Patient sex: M
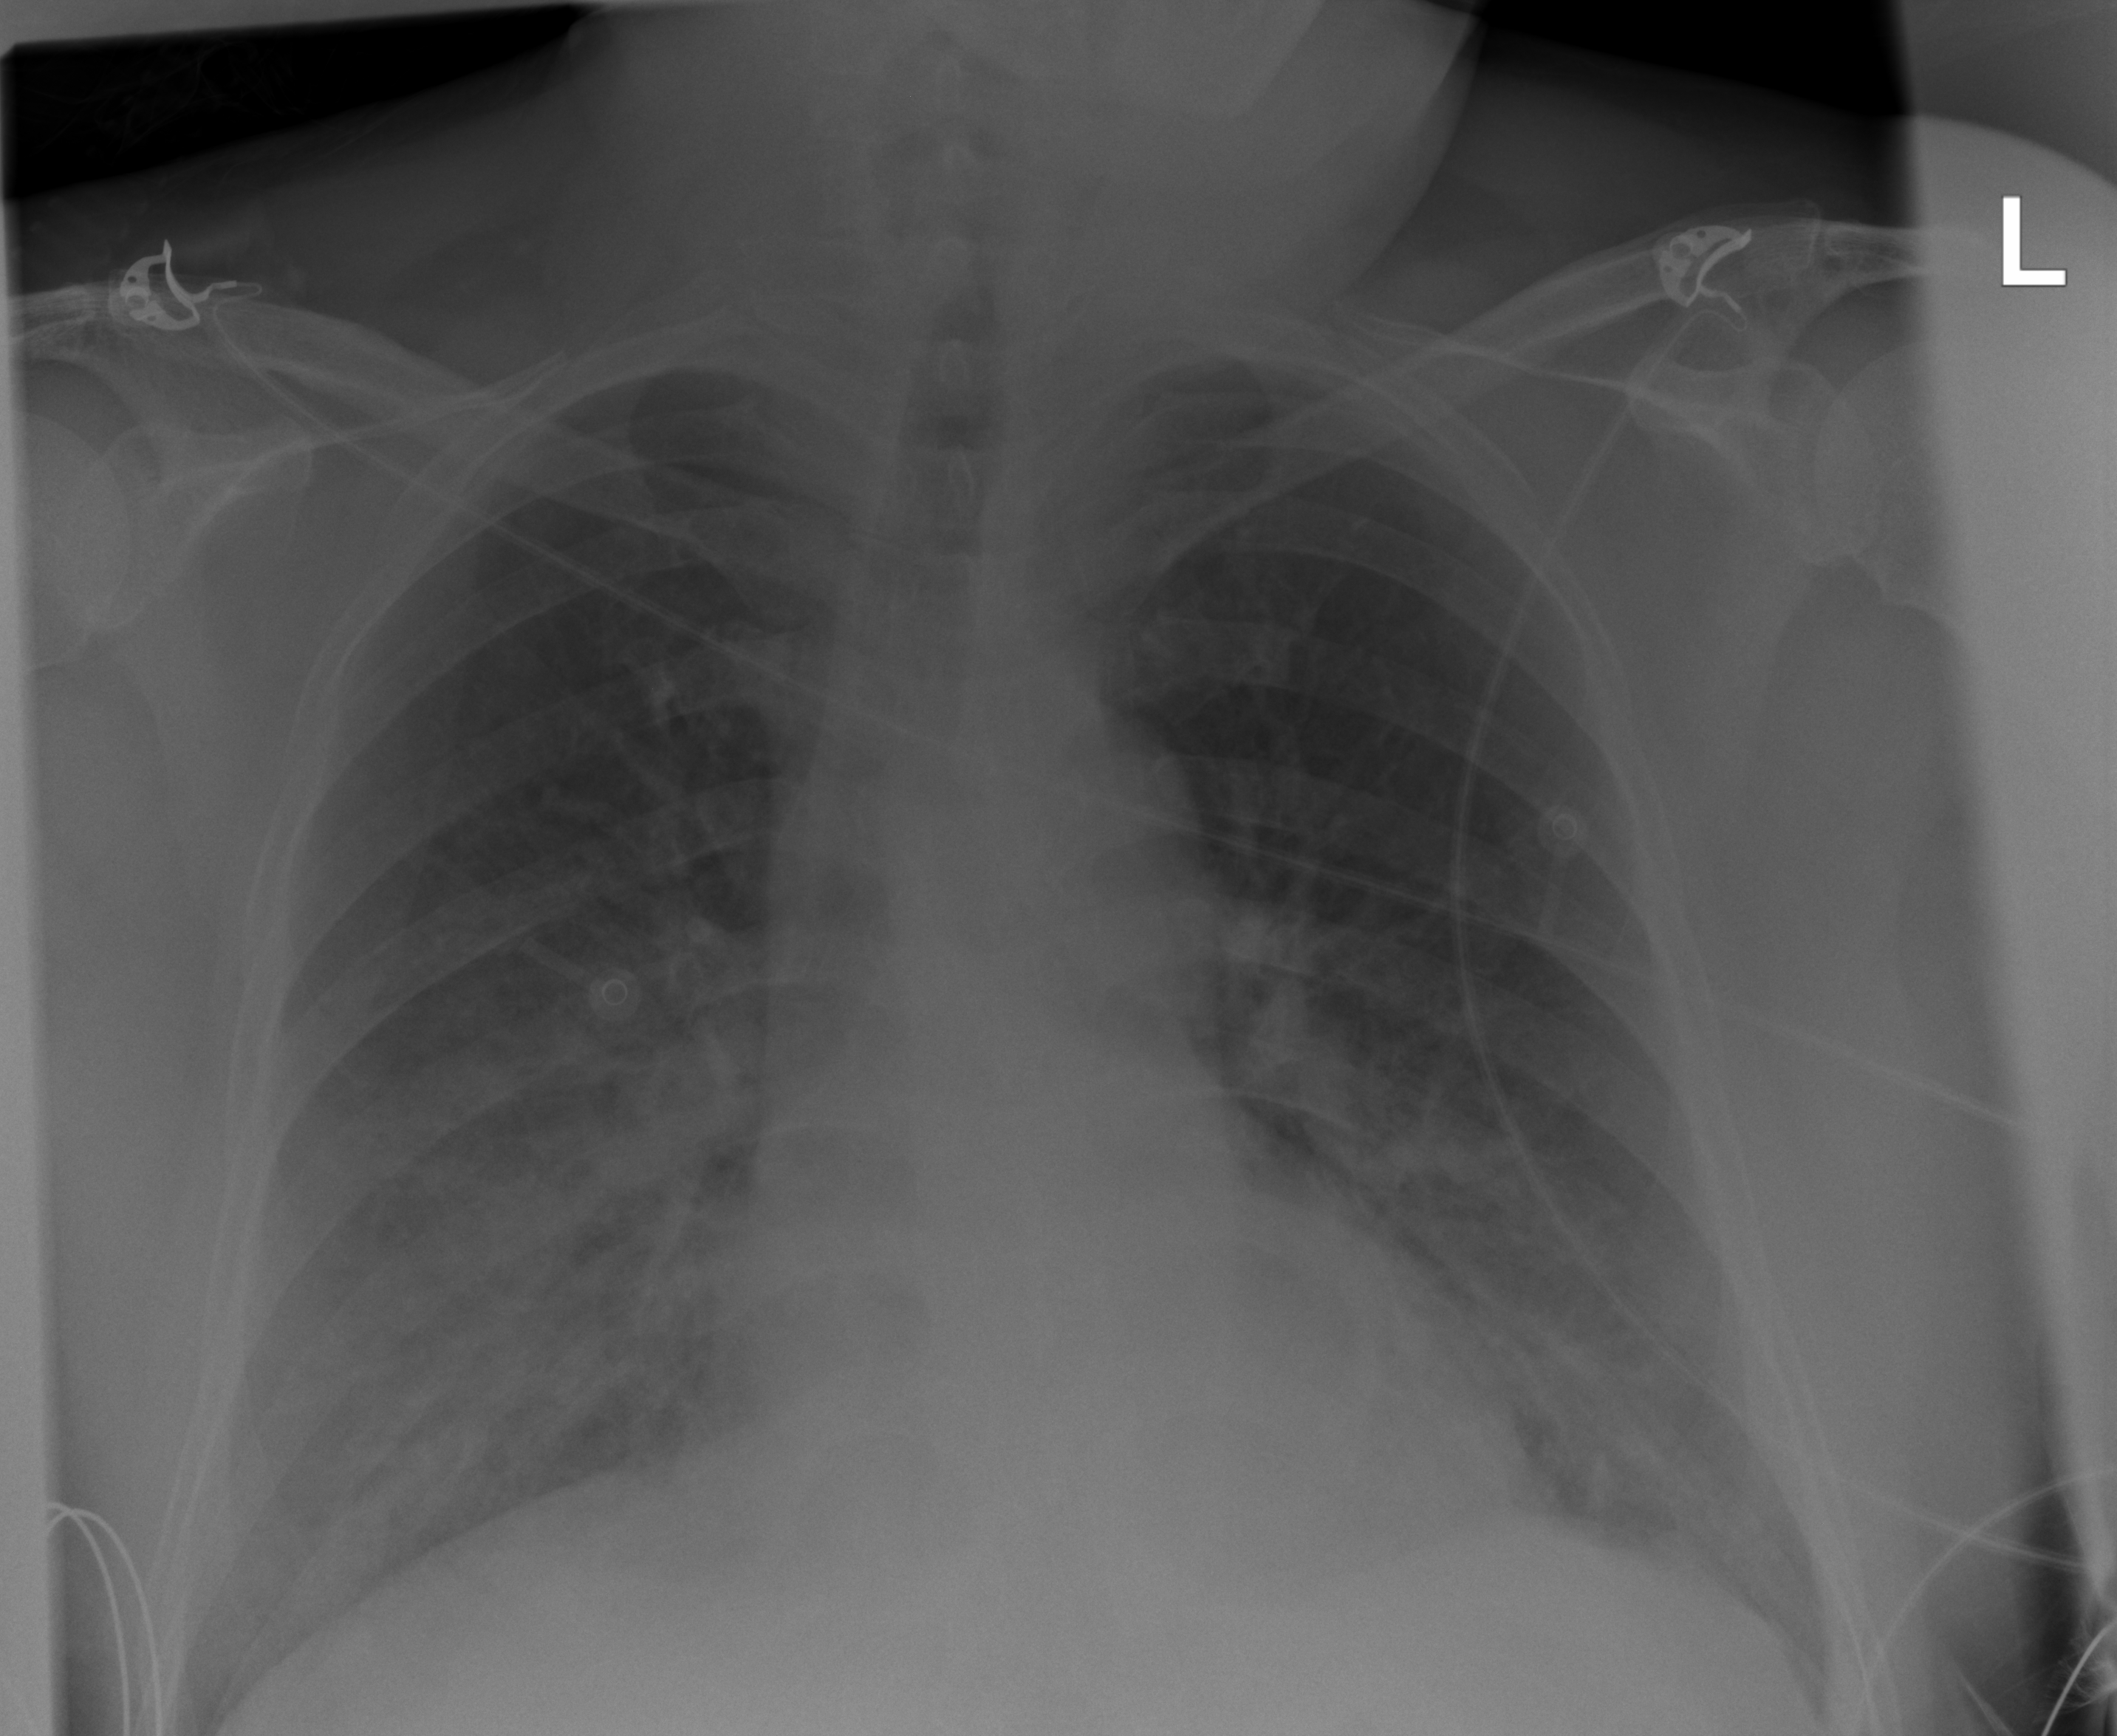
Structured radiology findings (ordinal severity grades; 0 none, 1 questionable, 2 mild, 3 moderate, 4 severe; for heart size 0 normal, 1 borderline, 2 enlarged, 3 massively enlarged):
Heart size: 0
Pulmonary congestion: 2
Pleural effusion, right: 0
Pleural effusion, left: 0
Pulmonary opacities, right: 3
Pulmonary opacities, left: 2
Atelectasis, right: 0
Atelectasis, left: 0